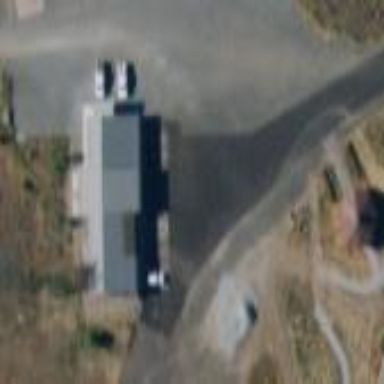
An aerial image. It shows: Parking area with gravel surface.